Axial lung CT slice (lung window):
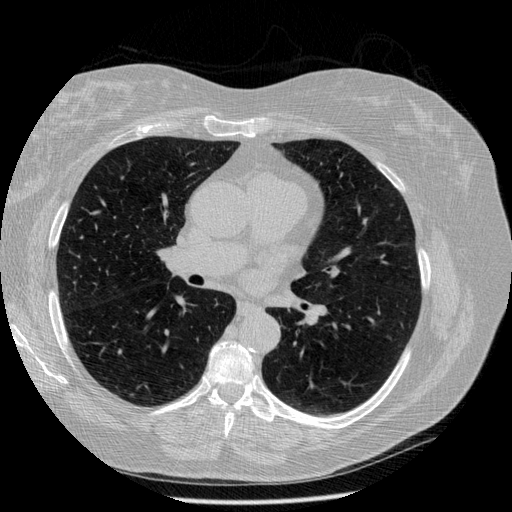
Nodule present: no